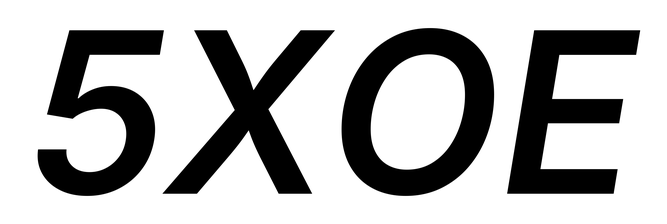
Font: Inter-Italic_SemiBold_Italic